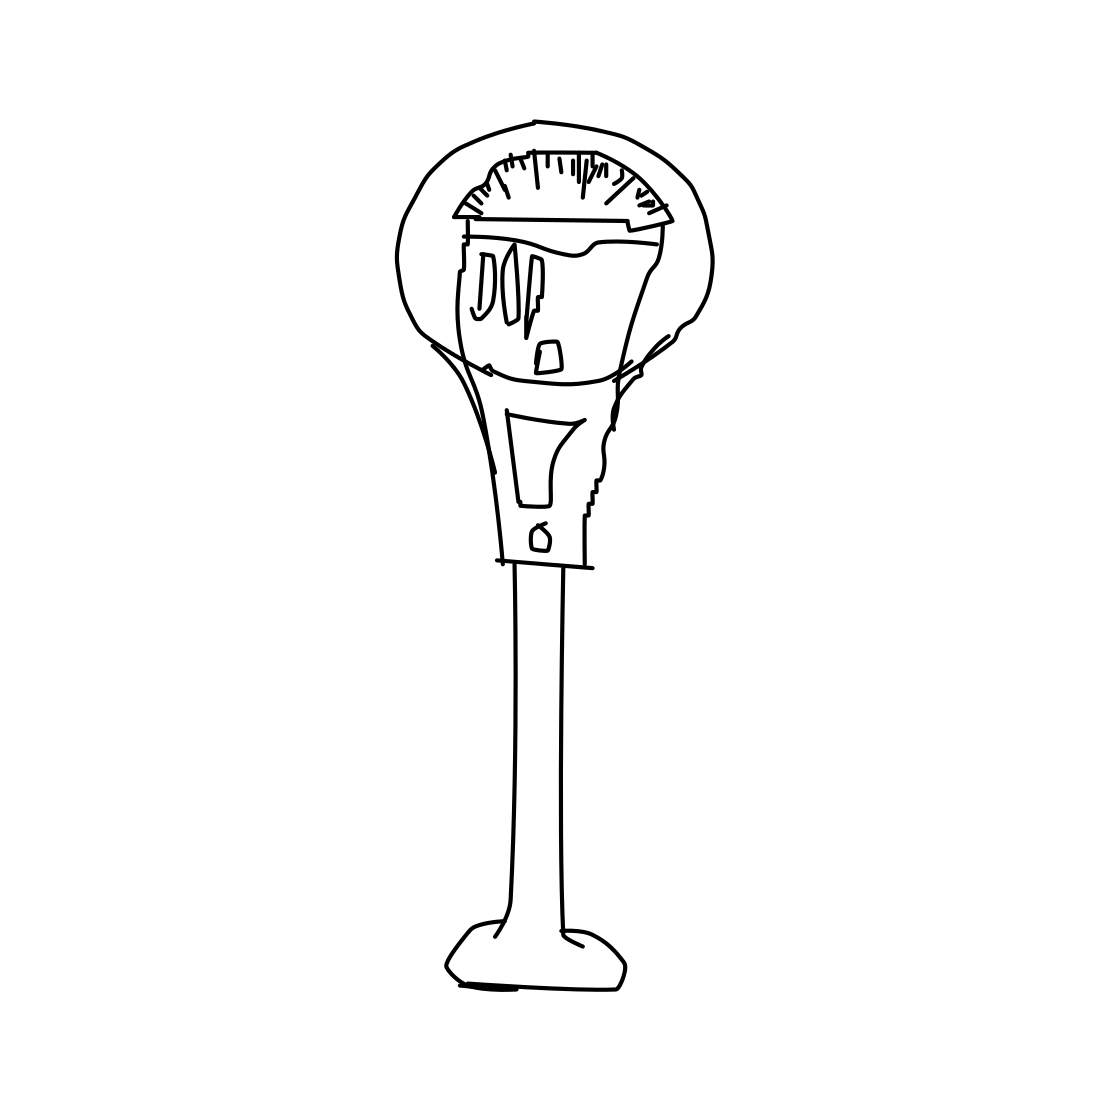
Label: parking meter